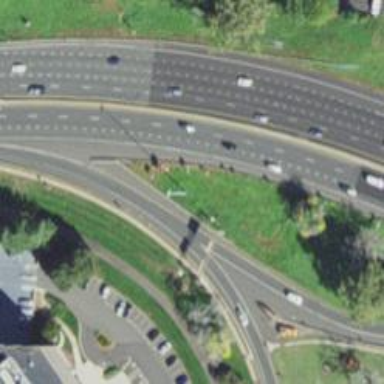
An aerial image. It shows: Motorway junction.